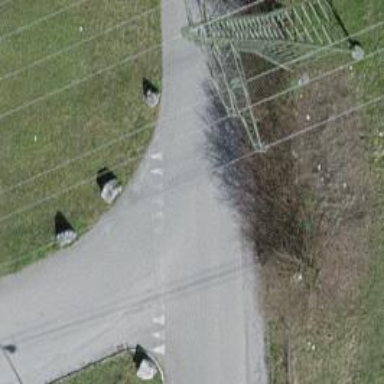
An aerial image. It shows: Road with "give way" sign.